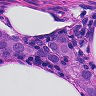
Metastatic tissue present: yes